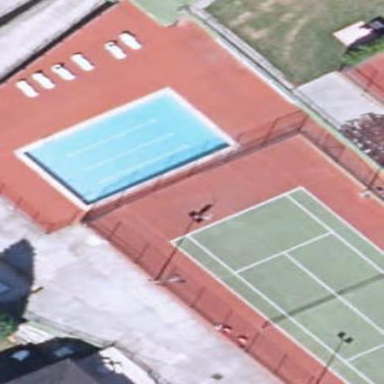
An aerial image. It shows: Swimming pool located in leisure land.